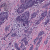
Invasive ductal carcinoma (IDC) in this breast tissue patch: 0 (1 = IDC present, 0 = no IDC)